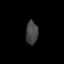
Tissue: lung
Cell type: Others
Senescence score: 0.2229
Nuclear area (px): 275
Mean DAPI intensity: 68.011